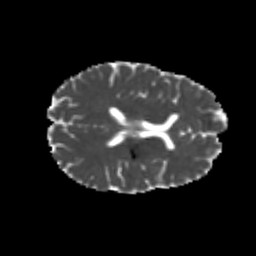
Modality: MD
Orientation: axial
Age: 22
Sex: female
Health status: healthy
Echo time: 0.074 s